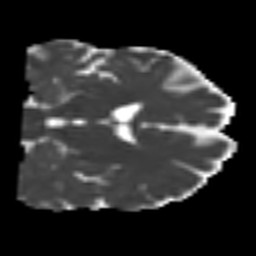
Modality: MD
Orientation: coronal
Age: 46
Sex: male
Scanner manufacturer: siemens
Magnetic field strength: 3 T
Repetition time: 4.999 s
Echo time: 0.07946 s